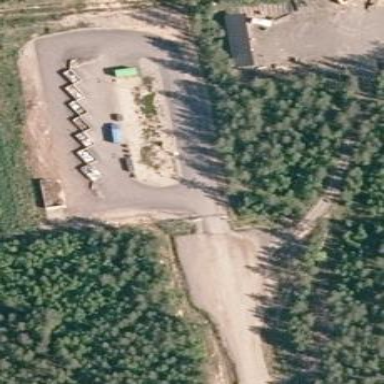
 and garden waste. The center is paved with asphalt."